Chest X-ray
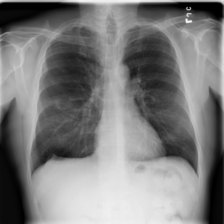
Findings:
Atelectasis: negative
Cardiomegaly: negative
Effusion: negative
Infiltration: negative
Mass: negative
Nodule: negative
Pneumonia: negative
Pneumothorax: negative
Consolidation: negative
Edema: negative
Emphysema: negative
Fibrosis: negative
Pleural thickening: negative
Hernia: negative